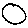
Label: circle